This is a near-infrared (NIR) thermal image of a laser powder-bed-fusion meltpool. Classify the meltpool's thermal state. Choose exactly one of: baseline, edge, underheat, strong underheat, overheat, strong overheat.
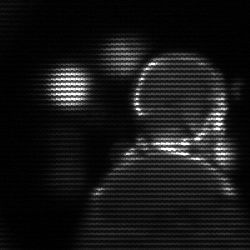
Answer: edge